Interaction volume radius: 5 \u00c5
Interaction volume height: 25 \u00c5
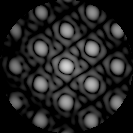
Disorder parameter: 0.07561